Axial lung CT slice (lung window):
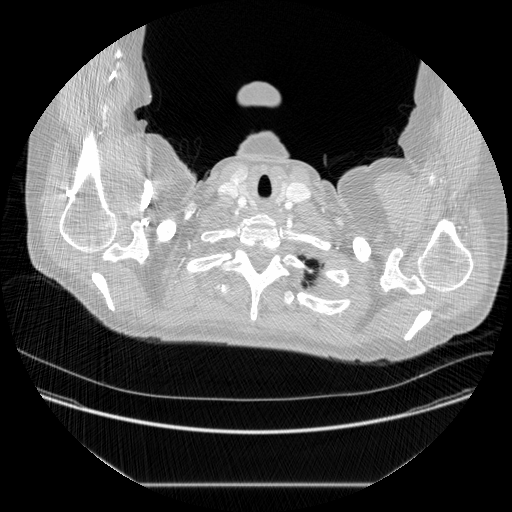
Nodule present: no